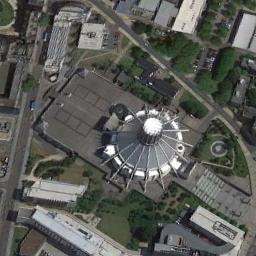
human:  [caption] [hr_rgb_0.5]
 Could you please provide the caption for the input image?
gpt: An oval cathedral with a white patterned roof, Surrounded by several buildings and roads and trees and lawns .

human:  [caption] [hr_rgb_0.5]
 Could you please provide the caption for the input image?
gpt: There is a church in the middle of the grass surrounded by some buildings .

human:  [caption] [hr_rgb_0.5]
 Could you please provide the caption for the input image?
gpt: The church with a circular pointed tower is surrounded by other buildings and some roads .

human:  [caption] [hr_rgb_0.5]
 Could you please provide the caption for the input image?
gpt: This is a church with a white roof .

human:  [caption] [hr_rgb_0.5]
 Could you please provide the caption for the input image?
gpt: There are numerous buildings beside the church .